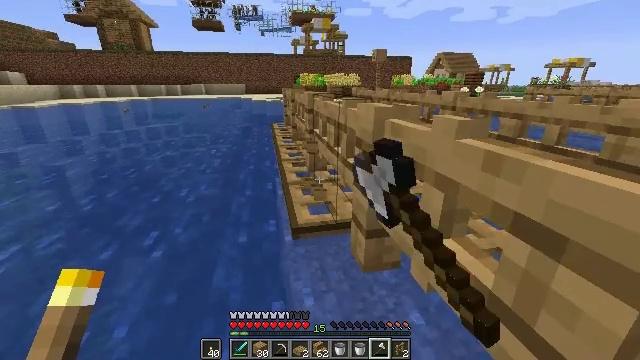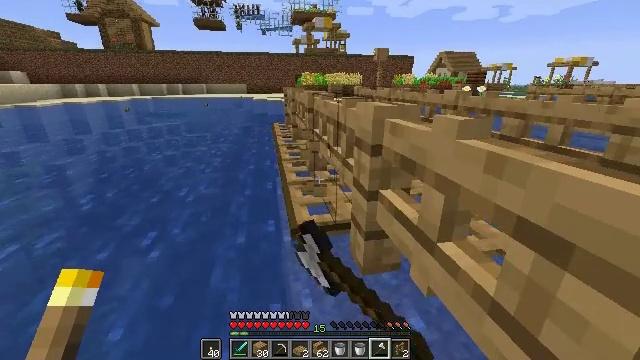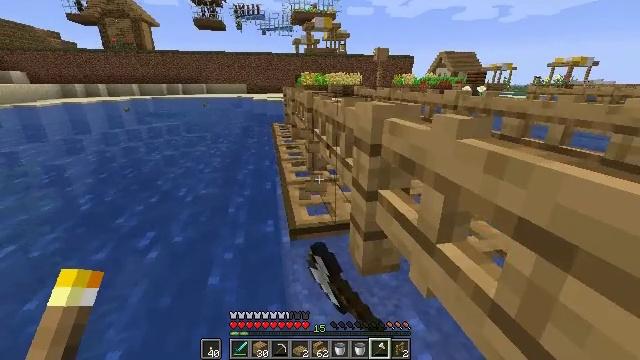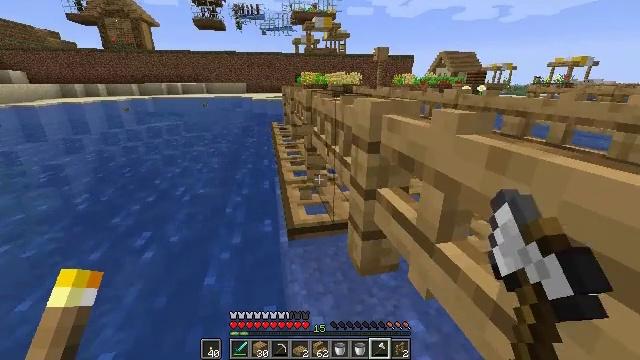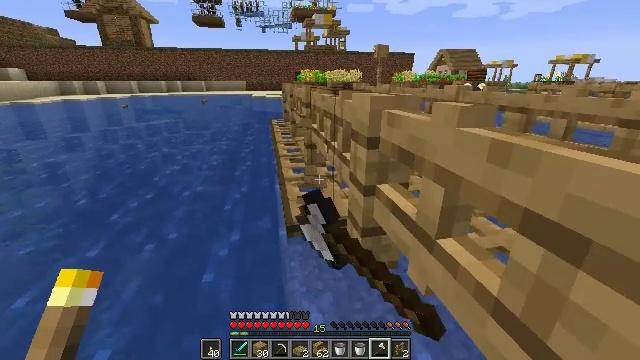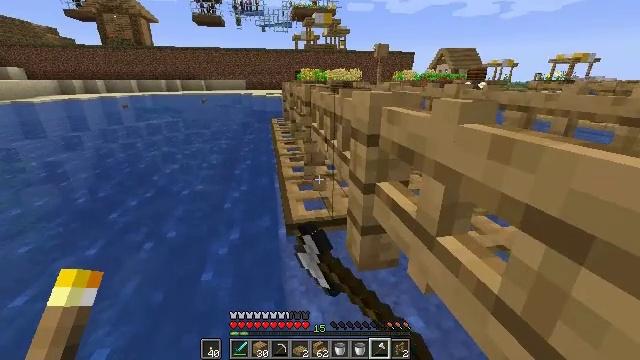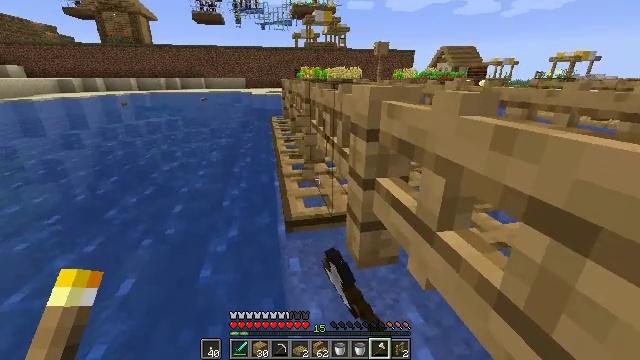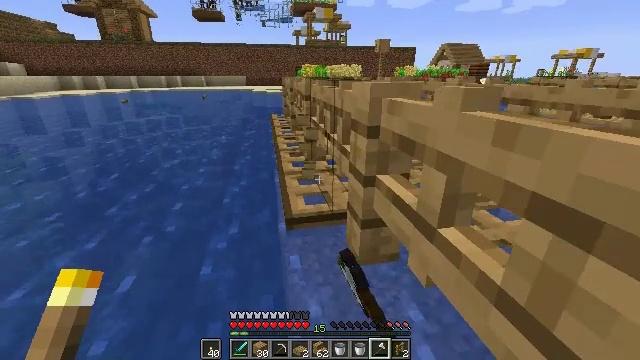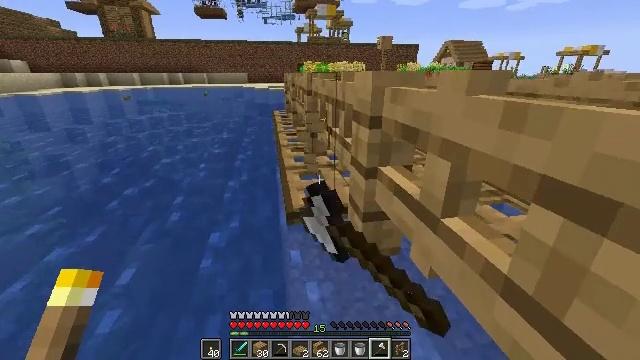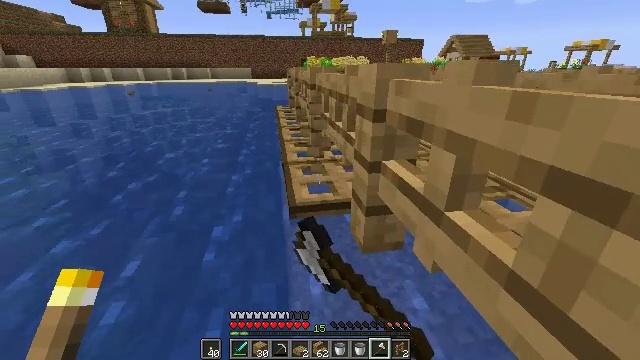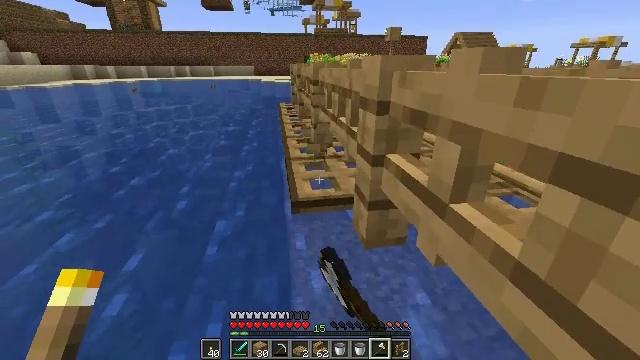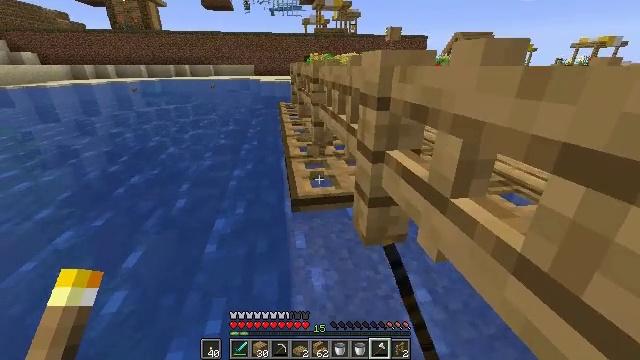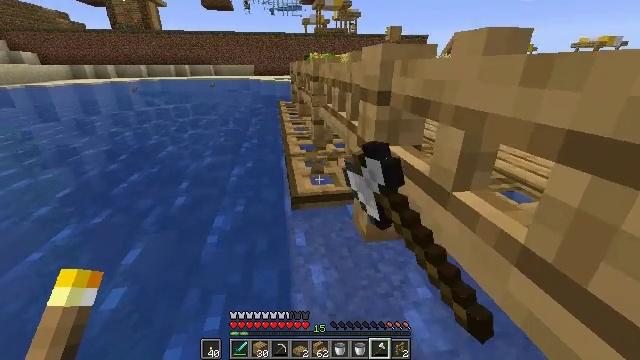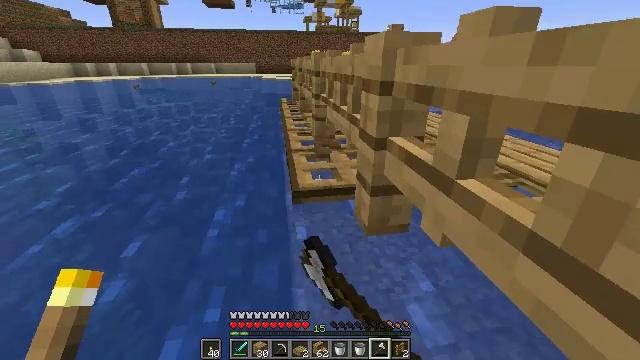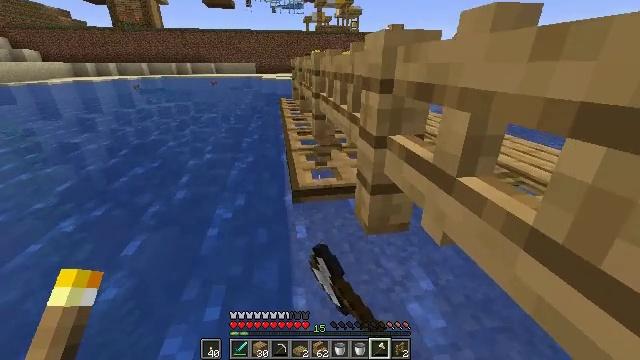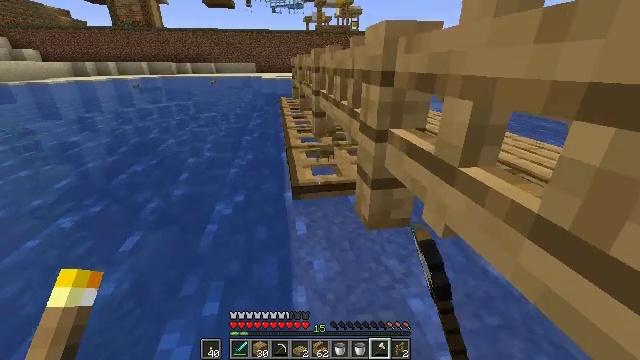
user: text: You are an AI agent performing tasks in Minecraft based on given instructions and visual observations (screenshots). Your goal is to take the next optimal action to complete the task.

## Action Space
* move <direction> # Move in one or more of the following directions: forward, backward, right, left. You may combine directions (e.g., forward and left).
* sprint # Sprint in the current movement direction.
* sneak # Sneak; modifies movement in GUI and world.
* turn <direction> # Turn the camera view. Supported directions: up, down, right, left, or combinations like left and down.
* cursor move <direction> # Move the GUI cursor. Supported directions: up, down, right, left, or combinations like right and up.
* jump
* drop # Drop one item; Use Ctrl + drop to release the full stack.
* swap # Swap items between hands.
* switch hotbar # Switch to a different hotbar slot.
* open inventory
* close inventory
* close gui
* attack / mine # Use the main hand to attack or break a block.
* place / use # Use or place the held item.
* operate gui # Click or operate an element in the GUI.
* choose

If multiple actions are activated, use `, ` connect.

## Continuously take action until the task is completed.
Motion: motion action
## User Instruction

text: Mine the oak trapdoor.
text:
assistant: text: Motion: attack / mine
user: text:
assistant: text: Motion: attack / mine
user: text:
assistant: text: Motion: attack / mine
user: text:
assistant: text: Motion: attack / mine
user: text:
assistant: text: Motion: attack / mine
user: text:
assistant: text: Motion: attack / mine
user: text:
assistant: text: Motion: attack / mine
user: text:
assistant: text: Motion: attack / mine
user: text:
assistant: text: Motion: attack / mine
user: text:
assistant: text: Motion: attack / mine
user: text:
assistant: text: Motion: attack / mine
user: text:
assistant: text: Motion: attack / mine
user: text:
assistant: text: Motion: attack / mine
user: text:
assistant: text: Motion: attack / mine
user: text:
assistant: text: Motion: attack / mine
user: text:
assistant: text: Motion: attack / mine
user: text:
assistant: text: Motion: attack / mine
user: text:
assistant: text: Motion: attack / mine
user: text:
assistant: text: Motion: attack / mine
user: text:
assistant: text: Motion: attack / mine
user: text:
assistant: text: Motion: attack / mine
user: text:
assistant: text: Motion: attack / mine
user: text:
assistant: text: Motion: move forward, attack / mine
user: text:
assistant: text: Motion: move forward, attack / mine
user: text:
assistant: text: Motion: move forward, attack / mine
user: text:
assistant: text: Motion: move forward, attack / mine
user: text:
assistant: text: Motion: move forward, attack / mine
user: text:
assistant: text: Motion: attack / mine
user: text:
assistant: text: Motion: attack / mine
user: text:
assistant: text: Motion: attack / mine